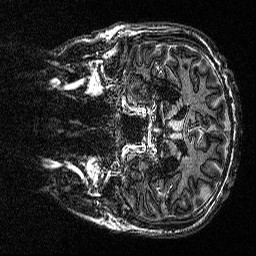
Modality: MP2RAGE
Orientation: coronal
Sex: male
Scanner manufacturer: siemens
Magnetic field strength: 3 T
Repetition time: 5 s
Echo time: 0.00292 s